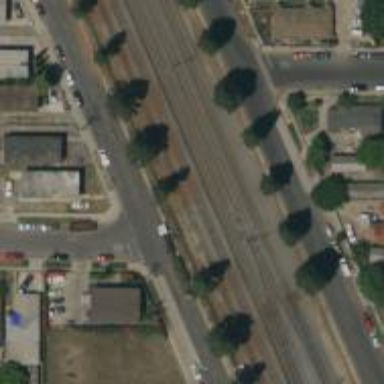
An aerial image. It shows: Light rail siding with electrified contact line.